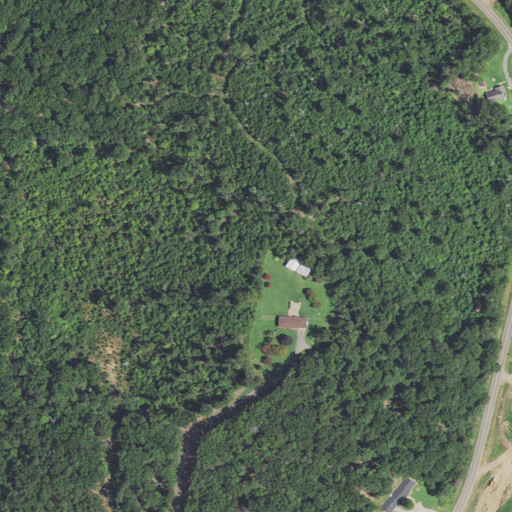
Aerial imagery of mountain in North Carolina named Lynn Mountain containing deciduous forest, open development, shrub, mixed forest, grassland, pasture, and low intensity development